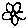
Label: flower